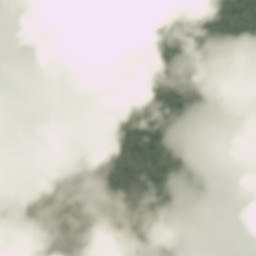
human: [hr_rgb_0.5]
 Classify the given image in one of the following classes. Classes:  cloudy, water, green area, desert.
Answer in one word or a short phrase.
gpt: cloudy